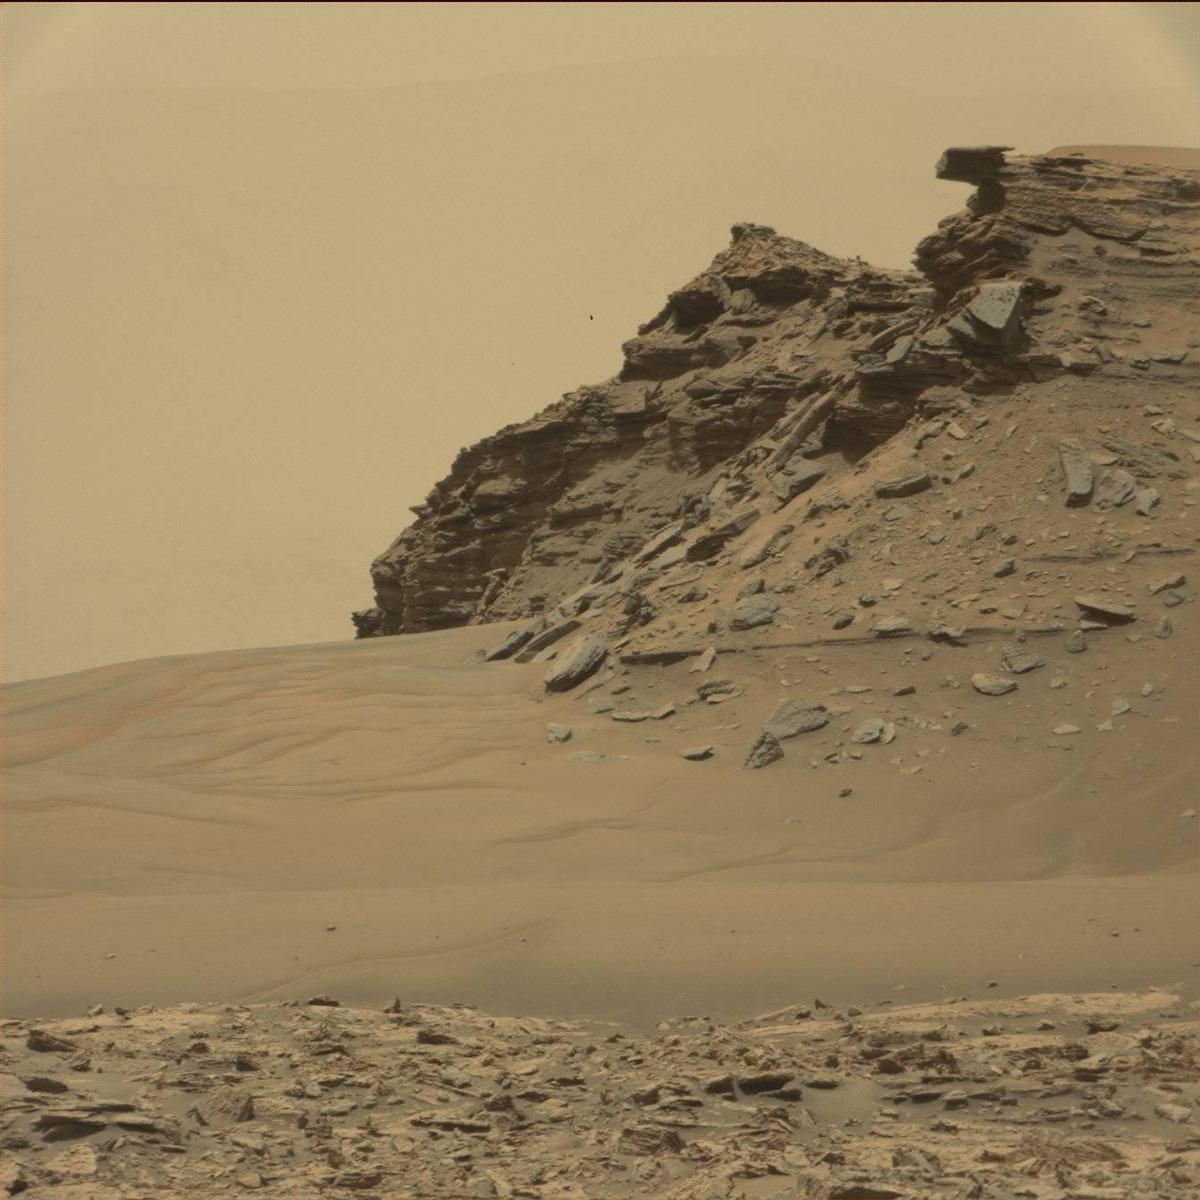
Terrain classes present: Bedrock, Ridge, Sand / Soil, Sky